RGB frame:
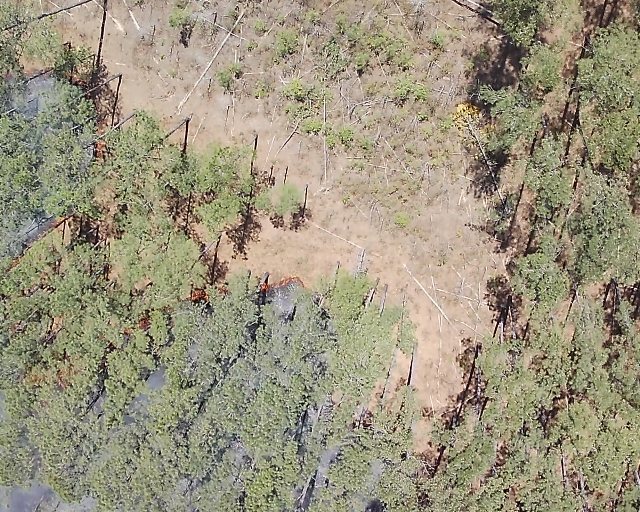
Thermal frame:
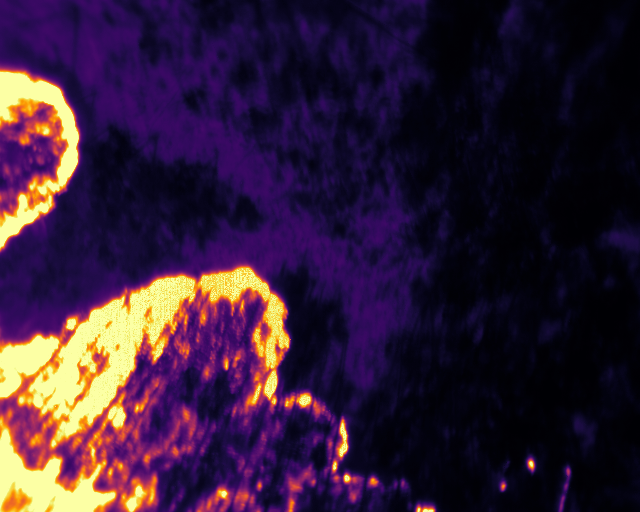
Captured: 2026-02-27 02:36:25
Pixels at or above 80 °C: 52275 (fraction of frame: 0.1595)